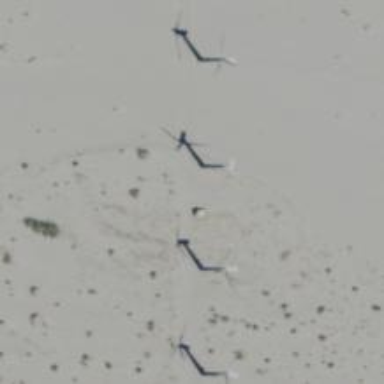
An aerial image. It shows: Wind generator using wind turbines of horizontal axis.